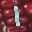
Label: 1